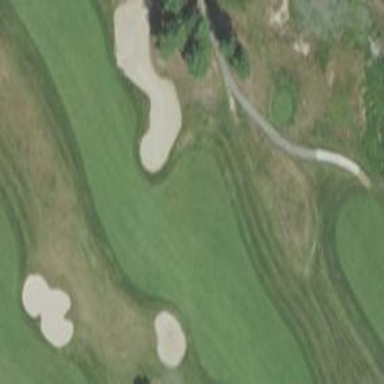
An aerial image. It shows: View of golf hole.